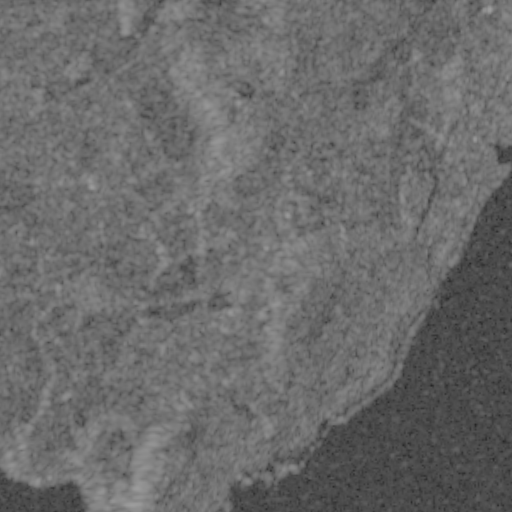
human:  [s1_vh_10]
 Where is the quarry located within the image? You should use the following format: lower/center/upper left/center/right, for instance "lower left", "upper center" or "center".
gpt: The quarry is located in the upper center of the image.
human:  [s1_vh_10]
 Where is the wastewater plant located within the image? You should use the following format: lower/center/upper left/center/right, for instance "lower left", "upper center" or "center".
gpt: The wastewater plant is located in the lower center of the image.
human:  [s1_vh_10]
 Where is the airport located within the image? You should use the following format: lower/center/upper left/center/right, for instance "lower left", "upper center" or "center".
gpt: There is no airport in the image.

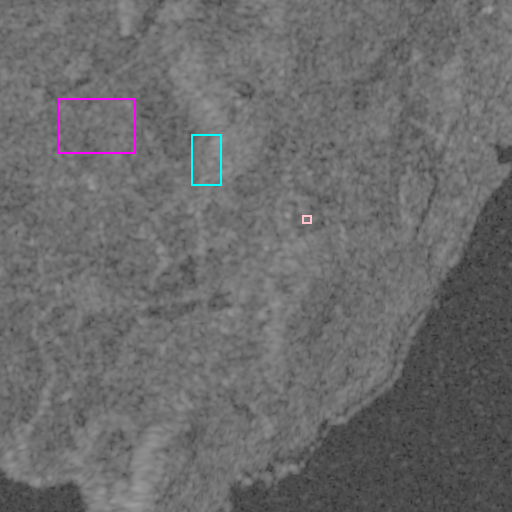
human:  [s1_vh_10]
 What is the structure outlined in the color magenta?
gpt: The structure outlined in magenta is a crop field.
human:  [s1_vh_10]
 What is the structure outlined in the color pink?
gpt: The structure outlined in pink is a park.
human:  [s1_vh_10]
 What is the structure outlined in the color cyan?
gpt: The structure outlined in cyan is a quarry.
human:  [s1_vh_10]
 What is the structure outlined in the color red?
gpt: There is no red outline.